Aerial crown-view tile of a tropical tree (Barro Colorado Island, Panama), acquired 20240611:
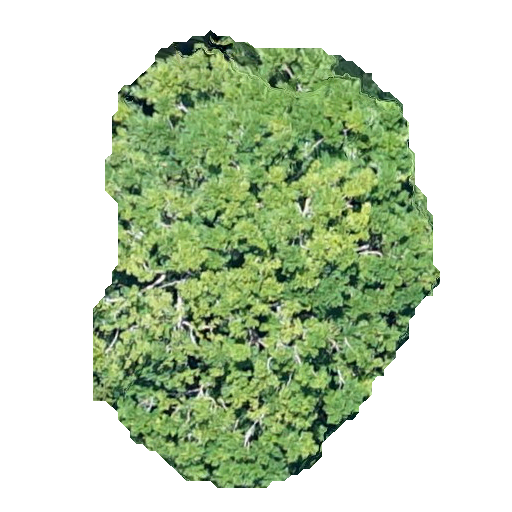
Species: Jacaranda copaia
GBIF accepted scientific name: Jacaranda copaia
Crown area: 185.543 m²